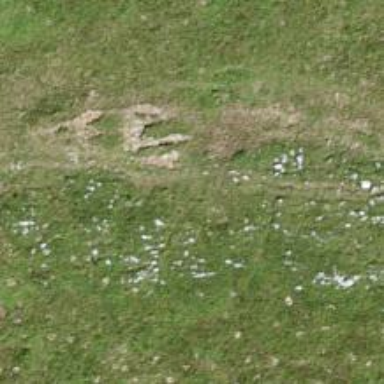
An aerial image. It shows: Path.